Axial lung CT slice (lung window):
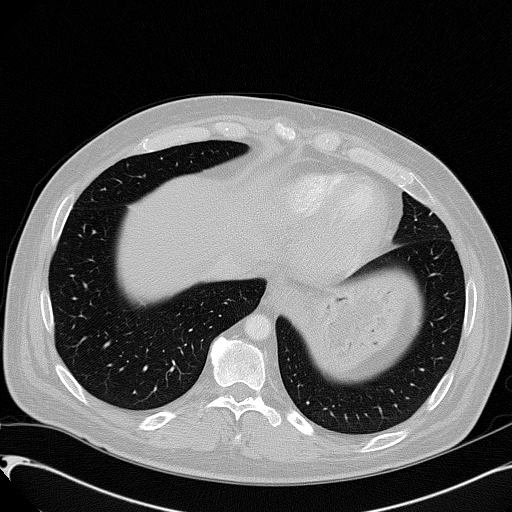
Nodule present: no